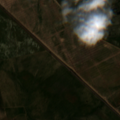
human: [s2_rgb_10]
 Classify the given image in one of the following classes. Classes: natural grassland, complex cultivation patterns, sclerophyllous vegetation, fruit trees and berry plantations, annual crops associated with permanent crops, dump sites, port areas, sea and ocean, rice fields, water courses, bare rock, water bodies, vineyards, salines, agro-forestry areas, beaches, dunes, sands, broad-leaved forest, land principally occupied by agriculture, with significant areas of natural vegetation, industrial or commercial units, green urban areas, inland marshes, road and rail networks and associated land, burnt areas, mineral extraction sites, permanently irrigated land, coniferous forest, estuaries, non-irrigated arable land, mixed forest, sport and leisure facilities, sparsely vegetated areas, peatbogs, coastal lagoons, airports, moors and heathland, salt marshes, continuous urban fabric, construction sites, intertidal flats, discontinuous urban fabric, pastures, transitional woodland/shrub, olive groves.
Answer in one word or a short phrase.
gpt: non-irrigated arable land, permanently irrigated land